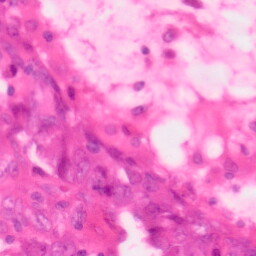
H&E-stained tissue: Colon